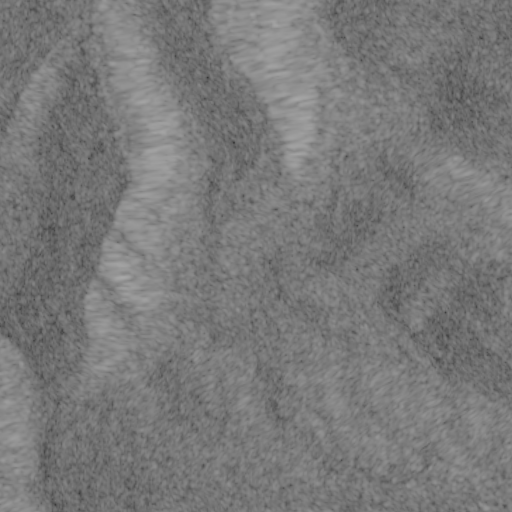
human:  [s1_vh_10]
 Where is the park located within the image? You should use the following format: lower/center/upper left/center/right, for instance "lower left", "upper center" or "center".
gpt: The park is located in the lower right of the image.
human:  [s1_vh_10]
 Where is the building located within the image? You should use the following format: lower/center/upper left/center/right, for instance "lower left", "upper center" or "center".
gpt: The building is located in the lower right of the image.
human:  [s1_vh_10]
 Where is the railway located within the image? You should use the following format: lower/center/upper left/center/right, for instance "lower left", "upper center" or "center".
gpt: The railway is located in the upper right of the image.
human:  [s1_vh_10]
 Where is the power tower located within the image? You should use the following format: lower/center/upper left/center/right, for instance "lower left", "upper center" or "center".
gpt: There is no power tower in the image.

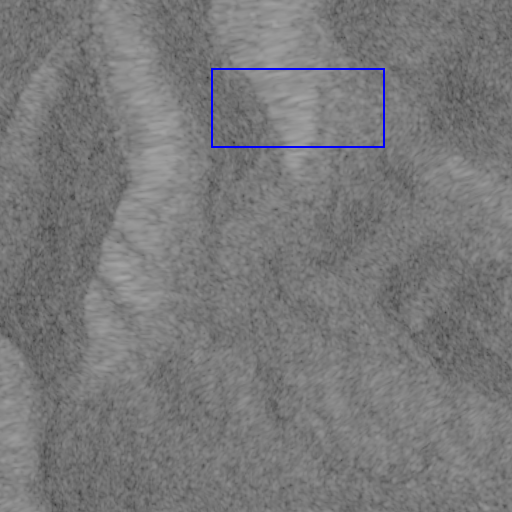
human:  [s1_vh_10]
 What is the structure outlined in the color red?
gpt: There is no red outline.
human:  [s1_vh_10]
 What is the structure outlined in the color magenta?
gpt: There is no structure outlined in magenta.